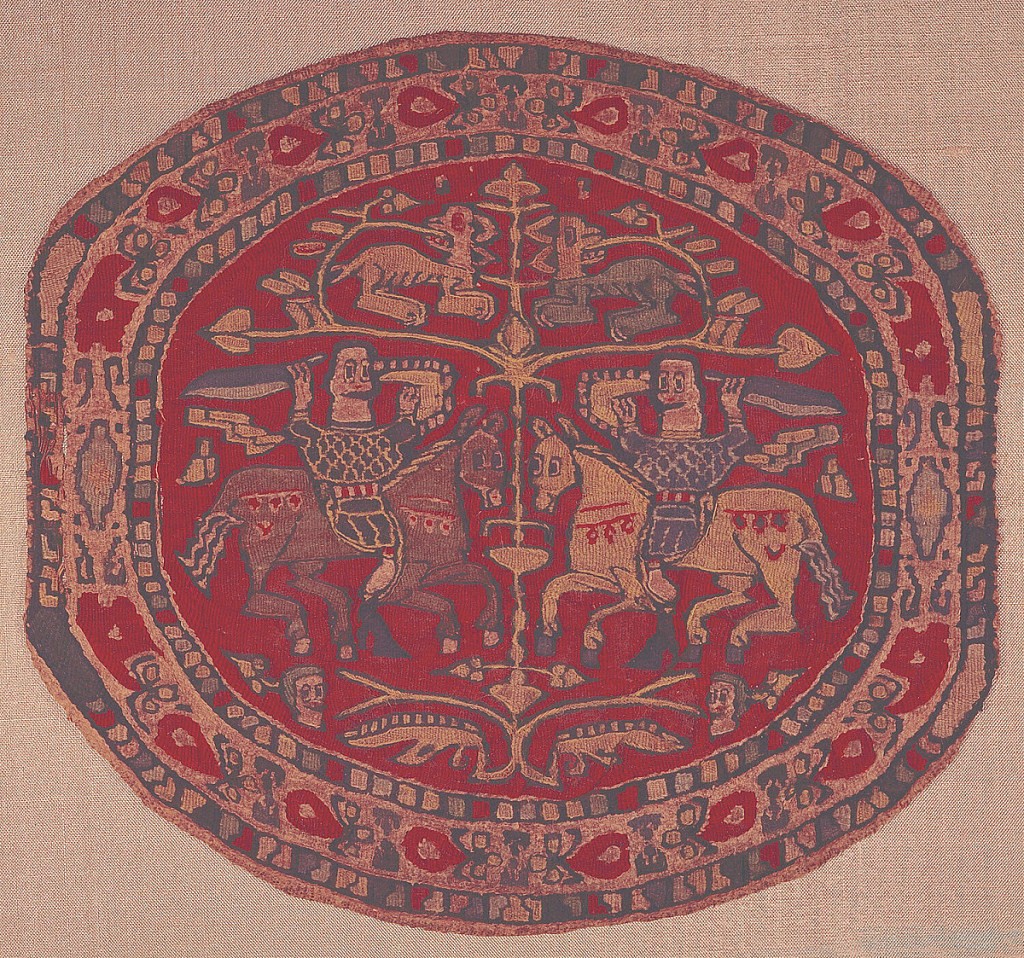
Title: Fragment
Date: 6th–7th century
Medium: wool, linen Technique: plain woven linen inwoven with wool slit tapestry Label: wool slit tapestry in linen foundation
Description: Coptic tapestry medallion of very fine weave with blue and tan figures on a red ground. Two confronted horsemen flank a tree; they wear a green and blue tunic, respectively, and carry swords and shields rimmed with pearl bands and their cloaks stream out behind them. Above the horsemen, a pair of horizontal branches terminating in heart-shaped leaves support a pair of confronted animals, heads reversed. A human head in the field under each horseman. The inner border contains vegetal motifs, including heart-shaped flowers and trefoils. Inner and outer degraded "pearl" borders.